Chest X-ray:
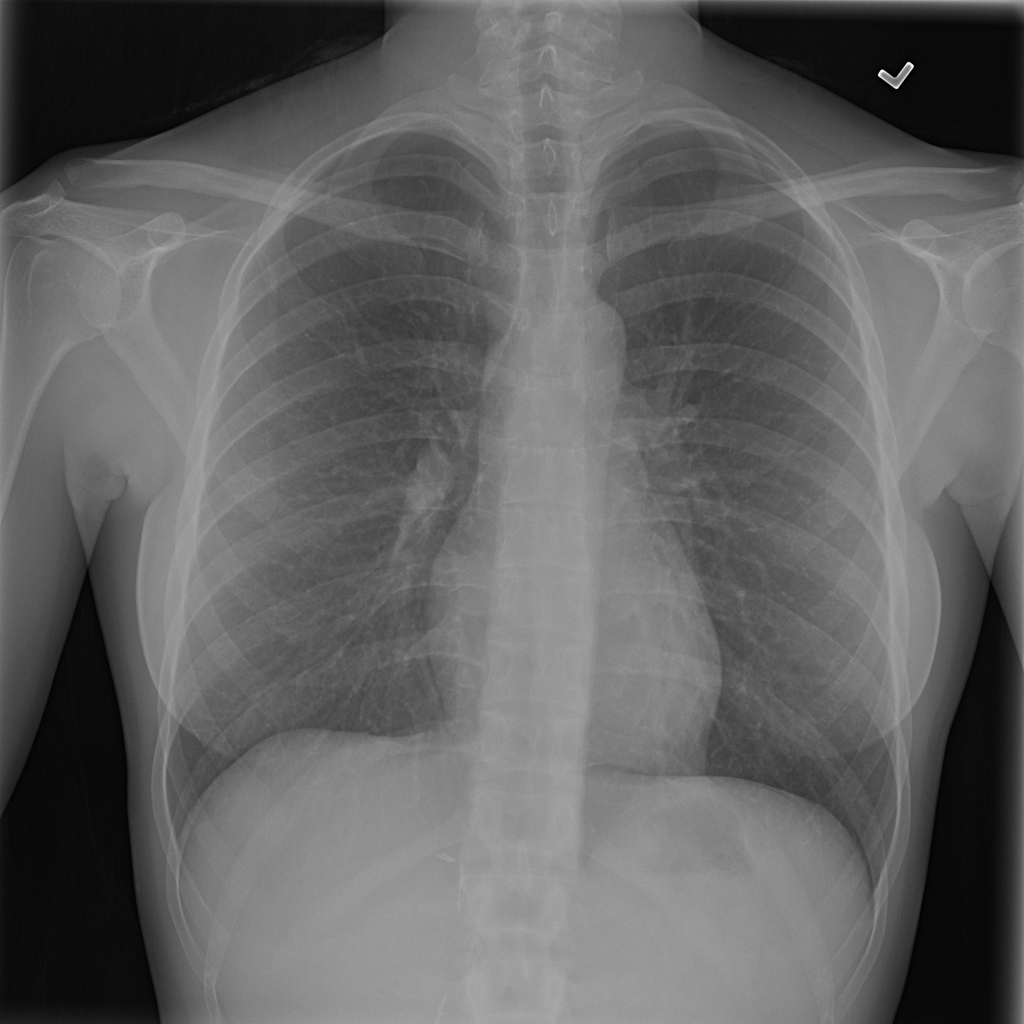
No abnormal finding: yes